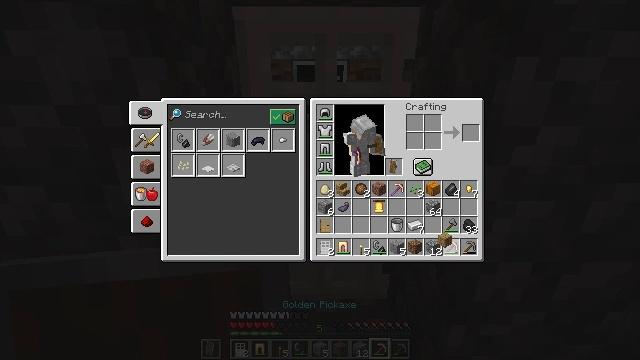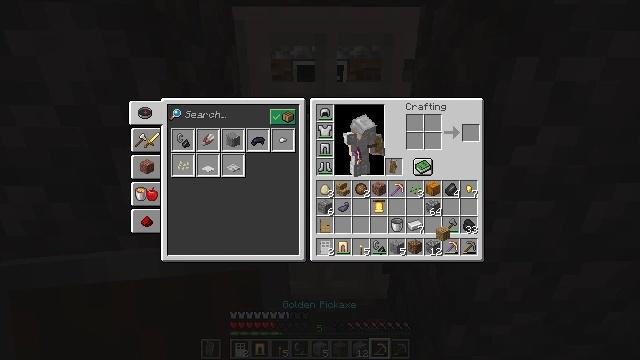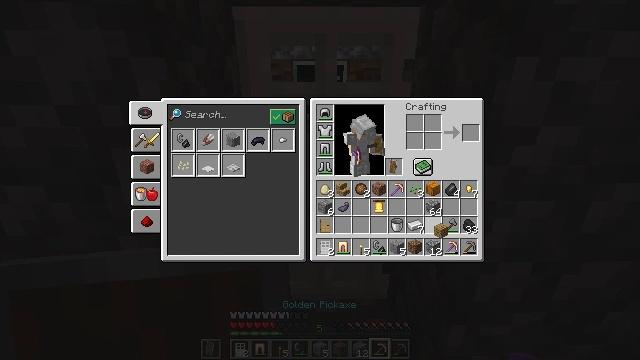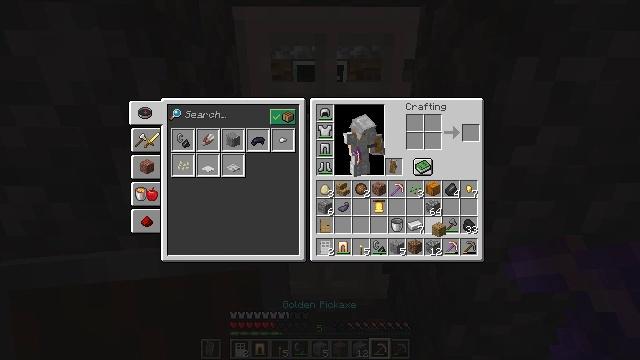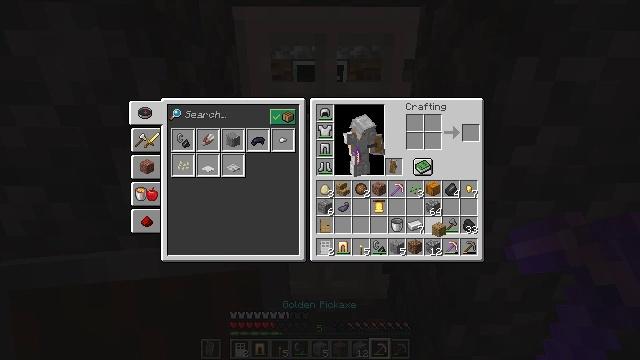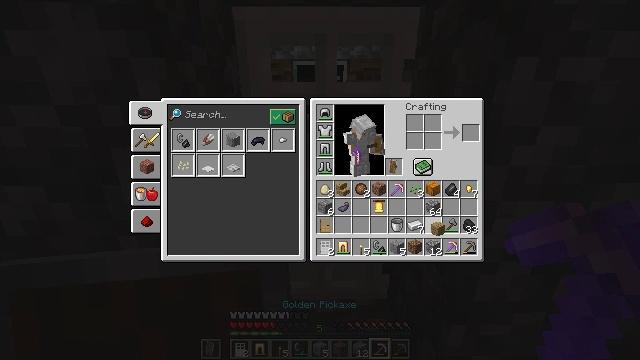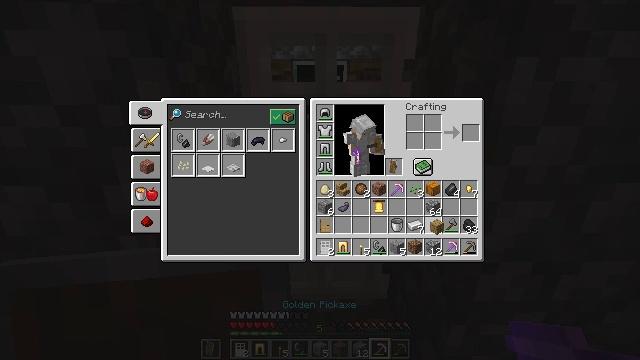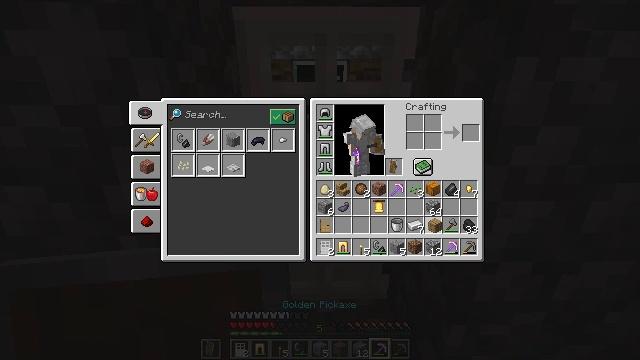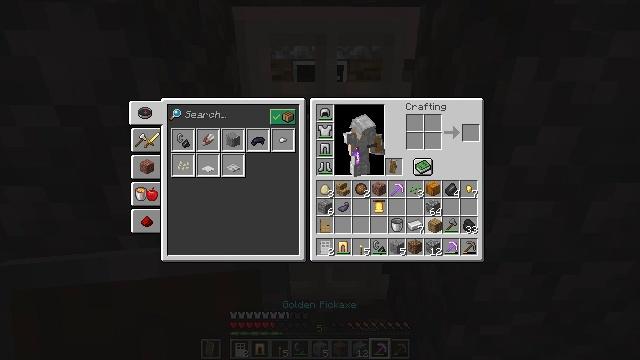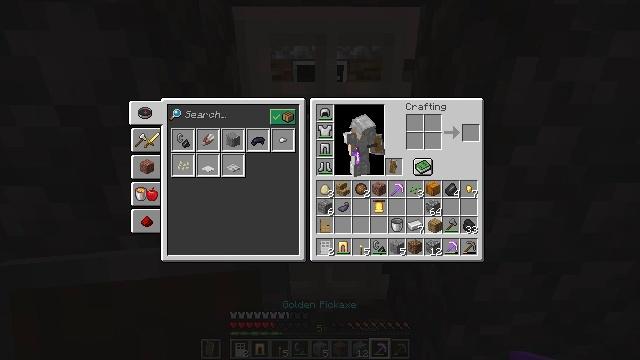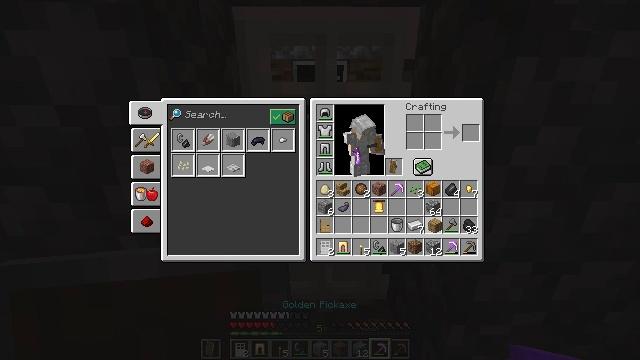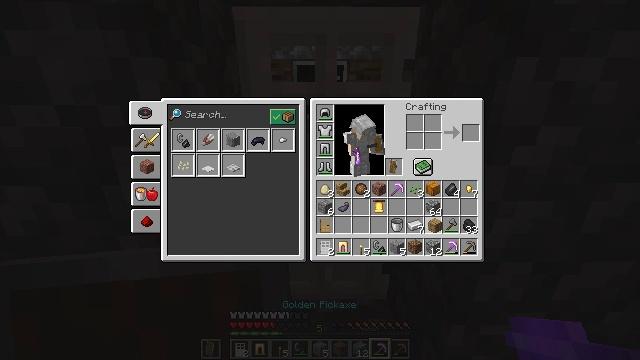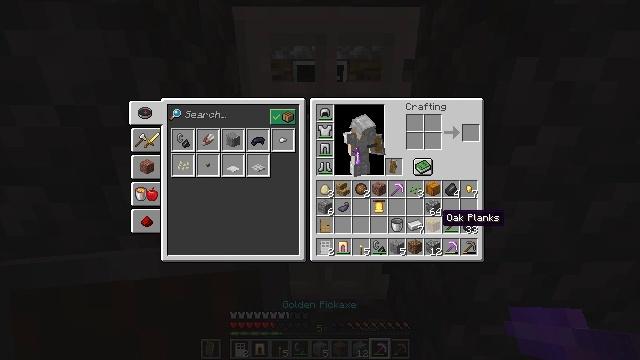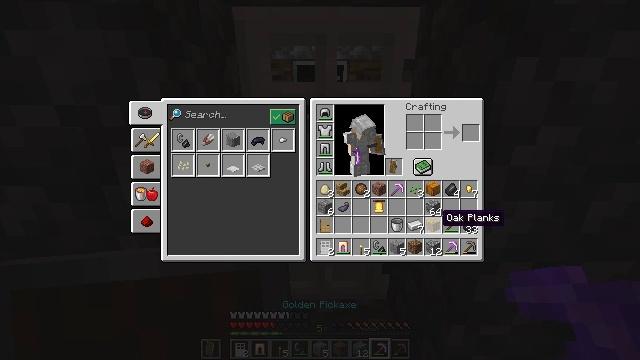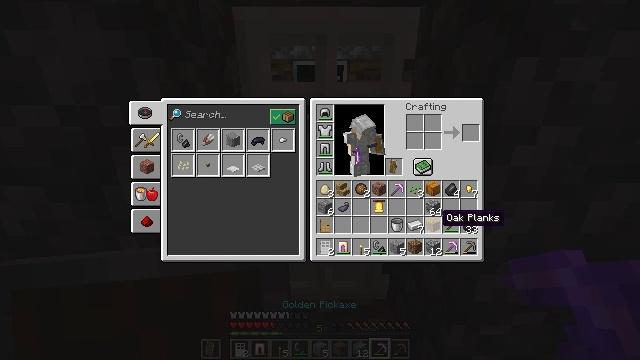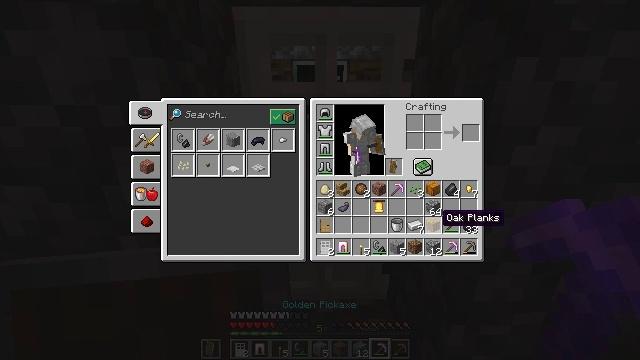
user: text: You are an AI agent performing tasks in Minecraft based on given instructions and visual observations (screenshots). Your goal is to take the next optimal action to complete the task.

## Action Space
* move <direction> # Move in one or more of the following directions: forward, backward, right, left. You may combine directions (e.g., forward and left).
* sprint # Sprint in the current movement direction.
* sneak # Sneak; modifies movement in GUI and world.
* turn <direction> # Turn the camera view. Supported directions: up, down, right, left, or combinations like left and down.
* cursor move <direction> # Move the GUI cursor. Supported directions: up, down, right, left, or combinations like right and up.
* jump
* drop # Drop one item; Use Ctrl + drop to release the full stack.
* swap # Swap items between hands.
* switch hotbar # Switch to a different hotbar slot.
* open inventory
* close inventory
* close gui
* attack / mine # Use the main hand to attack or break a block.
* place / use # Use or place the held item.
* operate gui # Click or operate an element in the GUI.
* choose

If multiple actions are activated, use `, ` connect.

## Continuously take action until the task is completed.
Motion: motion action
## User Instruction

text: Attack the iron door to collect it.
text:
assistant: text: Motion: no_op
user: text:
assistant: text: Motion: no_op
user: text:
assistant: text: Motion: no_op
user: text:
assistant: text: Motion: no_op
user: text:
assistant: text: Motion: no_op
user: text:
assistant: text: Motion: no_op
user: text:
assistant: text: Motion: no_op
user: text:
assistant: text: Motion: no_op
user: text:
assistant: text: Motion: attack / mine
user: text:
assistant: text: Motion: attack / mine
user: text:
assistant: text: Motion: attack / mine
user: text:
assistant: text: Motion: no_op
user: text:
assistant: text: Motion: no_op
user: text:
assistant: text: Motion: no_op
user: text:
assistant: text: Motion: no_op
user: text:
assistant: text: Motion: no_op
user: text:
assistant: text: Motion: no_op
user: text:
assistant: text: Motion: close inventory
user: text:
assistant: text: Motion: close inventory
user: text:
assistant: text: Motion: close inventory
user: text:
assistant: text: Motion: close inventory
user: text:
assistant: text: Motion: no_op
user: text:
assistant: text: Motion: no_op
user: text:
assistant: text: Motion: no_op
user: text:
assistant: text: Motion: attack / mine
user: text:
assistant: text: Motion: attack / mine
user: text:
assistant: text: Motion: attack / mine
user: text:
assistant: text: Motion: attack / mine
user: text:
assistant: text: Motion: attack / mine
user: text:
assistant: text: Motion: attack / mine